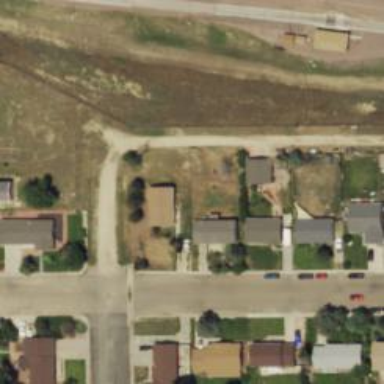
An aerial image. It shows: Alley classified as service road.